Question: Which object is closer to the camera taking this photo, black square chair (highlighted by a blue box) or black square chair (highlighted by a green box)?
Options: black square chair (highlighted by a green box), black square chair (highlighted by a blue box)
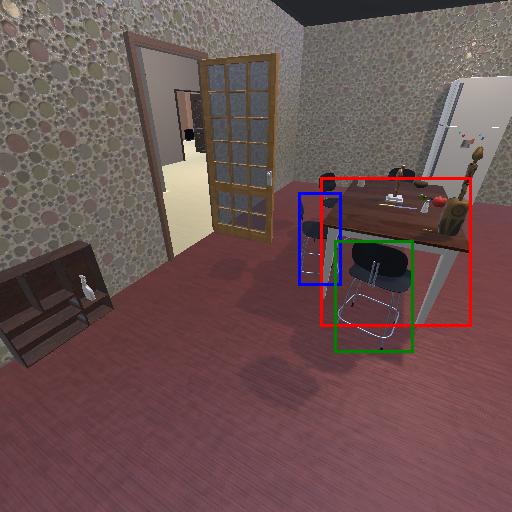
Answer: black square chair (highlighted by a green box)